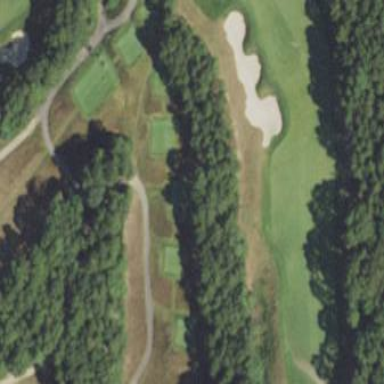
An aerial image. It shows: Golf fairway surrounded by grass.